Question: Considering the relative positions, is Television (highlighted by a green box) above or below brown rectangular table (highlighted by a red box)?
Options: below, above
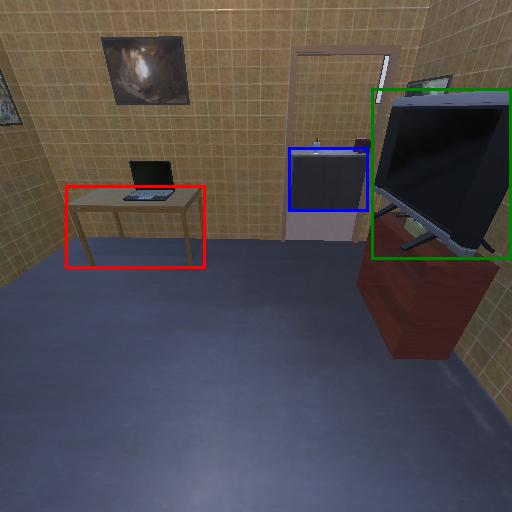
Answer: below